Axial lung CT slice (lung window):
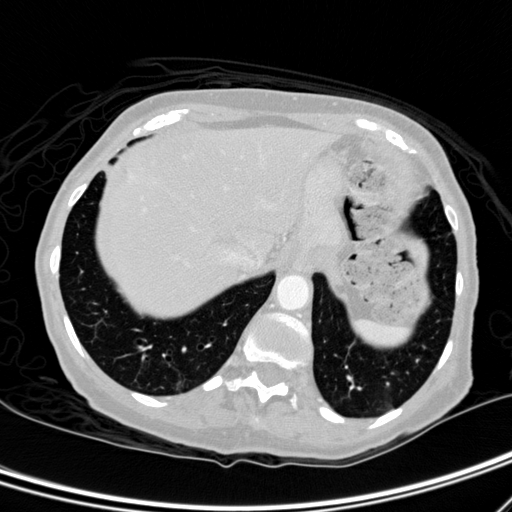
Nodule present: no